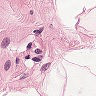
Metastatic tissue present: no